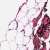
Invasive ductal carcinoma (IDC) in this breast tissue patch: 0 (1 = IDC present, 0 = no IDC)